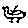
Label: bird